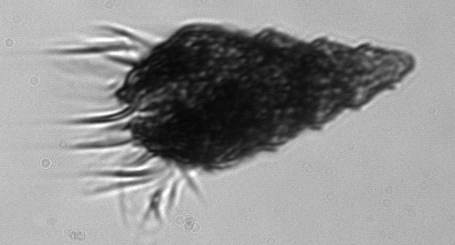
Label: Laboea_strobila